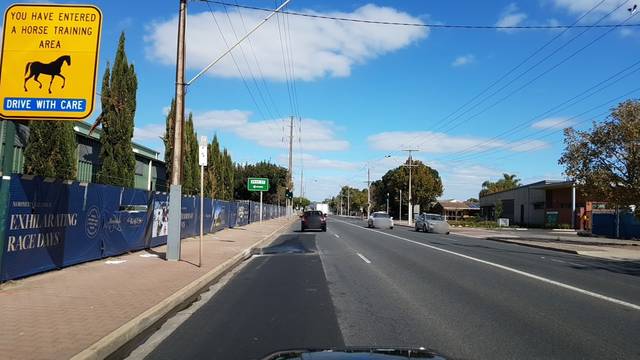
Region: Australia
Coordinates: -34.98, 138.538